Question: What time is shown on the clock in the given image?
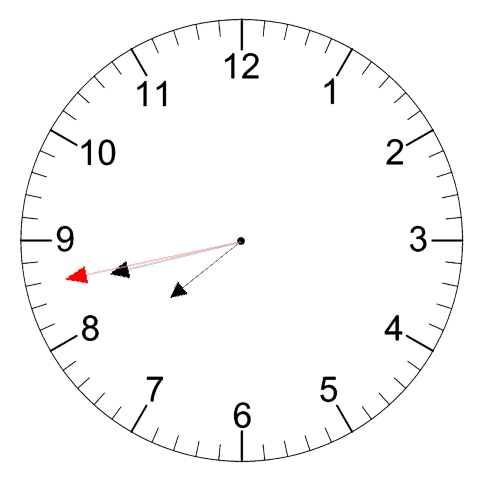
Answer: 07:42:43